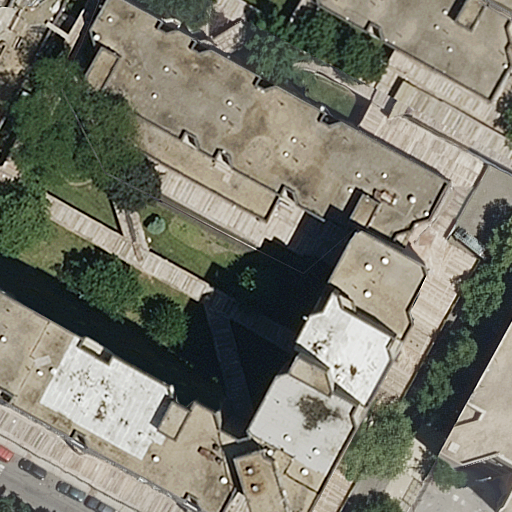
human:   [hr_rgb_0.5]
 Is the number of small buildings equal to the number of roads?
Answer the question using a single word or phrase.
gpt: no

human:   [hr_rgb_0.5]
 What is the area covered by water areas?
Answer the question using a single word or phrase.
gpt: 0m2

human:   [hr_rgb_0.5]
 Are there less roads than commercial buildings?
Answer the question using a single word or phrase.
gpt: no

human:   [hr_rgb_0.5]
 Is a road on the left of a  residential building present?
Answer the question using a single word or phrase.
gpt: yes

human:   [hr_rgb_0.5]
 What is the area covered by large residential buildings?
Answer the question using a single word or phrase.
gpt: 0m2

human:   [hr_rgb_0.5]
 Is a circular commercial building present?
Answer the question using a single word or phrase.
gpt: no

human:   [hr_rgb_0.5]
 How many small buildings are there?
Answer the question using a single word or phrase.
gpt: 2

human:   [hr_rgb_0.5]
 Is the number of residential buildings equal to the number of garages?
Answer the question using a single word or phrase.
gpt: no

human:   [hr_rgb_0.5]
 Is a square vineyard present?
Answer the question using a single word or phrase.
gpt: no

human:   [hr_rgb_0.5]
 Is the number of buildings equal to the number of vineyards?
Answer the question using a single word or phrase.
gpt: no

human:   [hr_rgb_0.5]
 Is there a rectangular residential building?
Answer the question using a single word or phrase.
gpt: no

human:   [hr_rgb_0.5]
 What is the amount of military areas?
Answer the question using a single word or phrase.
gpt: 0

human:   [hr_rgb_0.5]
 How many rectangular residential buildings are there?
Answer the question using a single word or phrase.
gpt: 0

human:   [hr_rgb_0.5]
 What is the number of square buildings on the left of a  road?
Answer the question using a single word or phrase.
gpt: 0

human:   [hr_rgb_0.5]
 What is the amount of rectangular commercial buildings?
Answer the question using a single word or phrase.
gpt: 0

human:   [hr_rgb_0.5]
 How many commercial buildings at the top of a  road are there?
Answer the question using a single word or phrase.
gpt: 0

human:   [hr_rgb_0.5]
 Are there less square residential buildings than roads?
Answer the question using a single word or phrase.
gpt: yes

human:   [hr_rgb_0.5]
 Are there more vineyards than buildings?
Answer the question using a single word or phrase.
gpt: no

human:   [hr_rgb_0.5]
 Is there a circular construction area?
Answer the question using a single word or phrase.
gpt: no

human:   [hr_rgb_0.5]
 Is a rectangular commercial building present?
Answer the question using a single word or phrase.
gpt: no

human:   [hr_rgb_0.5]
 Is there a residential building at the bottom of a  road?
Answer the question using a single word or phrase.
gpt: yes

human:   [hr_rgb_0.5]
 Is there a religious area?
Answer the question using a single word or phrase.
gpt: no

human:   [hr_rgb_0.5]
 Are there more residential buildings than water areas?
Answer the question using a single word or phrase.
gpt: yes

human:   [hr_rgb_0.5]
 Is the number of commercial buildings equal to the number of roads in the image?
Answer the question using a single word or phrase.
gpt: no

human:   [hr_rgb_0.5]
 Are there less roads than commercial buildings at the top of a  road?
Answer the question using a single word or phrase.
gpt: no

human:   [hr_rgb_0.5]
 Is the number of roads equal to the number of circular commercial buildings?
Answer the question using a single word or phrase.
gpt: no

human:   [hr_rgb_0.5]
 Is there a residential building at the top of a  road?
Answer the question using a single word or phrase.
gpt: yes

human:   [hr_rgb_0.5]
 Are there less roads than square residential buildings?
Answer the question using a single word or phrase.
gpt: no

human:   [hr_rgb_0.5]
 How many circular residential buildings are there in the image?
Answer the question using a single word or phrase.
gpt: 0

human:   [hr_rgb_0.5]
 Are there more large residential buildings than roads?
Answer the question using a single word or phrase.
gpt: no

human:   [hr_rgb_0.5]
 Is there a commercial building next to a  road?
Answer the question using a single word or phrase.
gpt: no

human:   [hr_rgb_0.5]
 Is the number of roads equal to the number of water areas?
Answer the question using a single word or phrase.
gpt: no

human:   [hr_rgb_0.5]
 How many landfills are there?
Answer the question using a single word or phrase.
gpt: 0

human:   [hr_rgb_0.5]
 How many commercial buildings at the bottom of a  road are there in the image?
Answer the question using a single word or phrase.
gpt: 0

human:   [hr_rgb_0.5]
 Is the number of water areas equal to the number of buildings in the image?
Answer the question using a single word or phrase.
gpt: no

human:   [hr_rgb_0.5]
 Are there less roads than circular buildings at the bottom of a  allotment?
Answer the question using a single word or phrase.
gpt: no